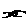
Label: fish